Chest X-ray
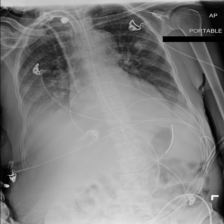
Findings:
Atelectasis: positive
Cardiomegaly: negative
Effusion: negative
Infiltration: negative
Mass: negative
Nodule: negative
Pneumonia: negative
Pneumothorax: negative
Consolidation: positive
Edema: negative
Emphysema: negative
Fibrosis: negative
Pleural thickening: negative
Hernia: negative